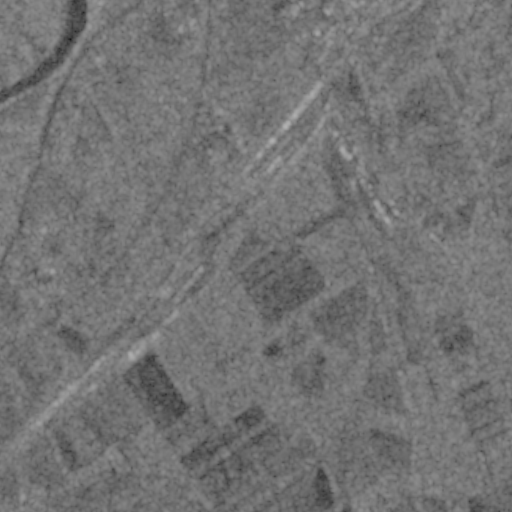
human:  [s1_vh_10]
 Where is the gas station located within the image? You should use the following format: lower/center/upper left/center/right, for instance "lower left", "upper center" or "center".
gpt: The gas station is located in the upper center of the image.
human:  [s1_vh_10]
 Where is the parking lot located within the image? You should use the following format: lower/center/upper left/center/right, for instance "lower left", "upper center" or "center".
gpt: The parking lot is located in the upper center of the image.
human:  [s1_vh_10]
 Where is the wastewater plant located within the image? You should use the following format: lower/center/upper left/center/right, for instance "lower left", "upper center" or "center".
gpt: The wastewater plant is located in the upper left of the image.
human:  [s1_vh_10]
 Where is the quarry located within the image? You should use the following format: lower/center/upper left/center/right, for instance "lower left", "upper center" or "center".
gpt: There is no quarry in the image.

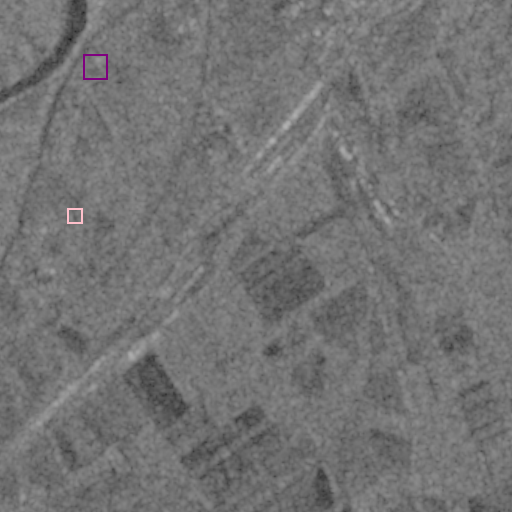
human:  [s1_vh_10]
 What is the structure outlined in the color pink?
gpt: The structure outlined in pink is a park.
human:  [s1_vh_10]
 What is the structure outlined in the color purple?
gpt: The structure outlined in purple is a wastewater plant.
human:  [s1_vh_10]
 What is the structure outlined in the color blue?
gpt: There is no blue outline.